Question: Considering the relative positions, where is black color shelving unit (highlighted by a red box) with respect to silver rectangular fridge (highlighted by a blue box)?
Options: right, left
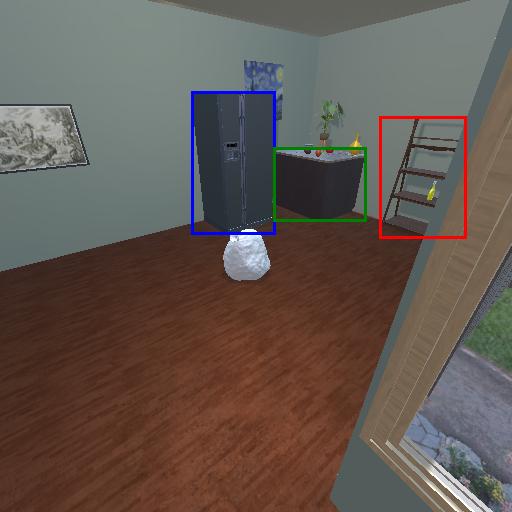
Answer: right